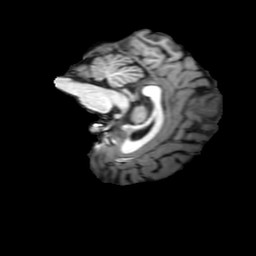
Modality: T1w
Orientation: sagittal
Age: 28
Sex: female
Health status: ill